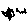
Label: bird